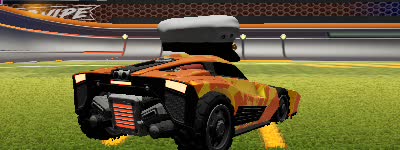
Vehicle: breakout